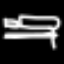
Label: bed